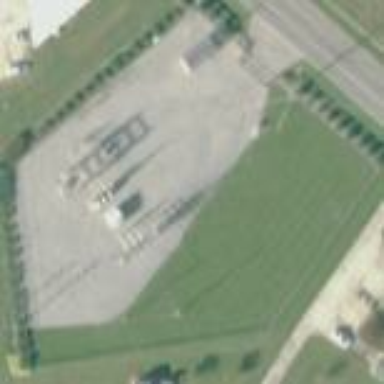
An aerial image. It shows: Distribution level power substation surrounded by fence.